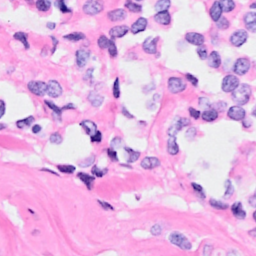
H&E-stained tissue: Breast